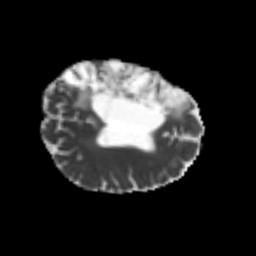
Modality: MD
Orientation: axial
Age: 48
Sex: male
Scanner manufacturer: siemens
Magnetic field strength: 3 T
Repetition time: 4.999 s
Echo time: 0.07946 s